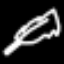
Label: leaf